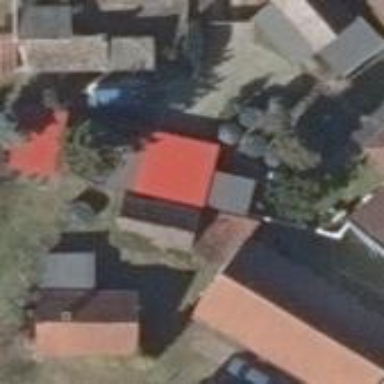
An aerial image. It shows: Shed building.